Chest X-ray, AP view. Patient: 21 years old, sex M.
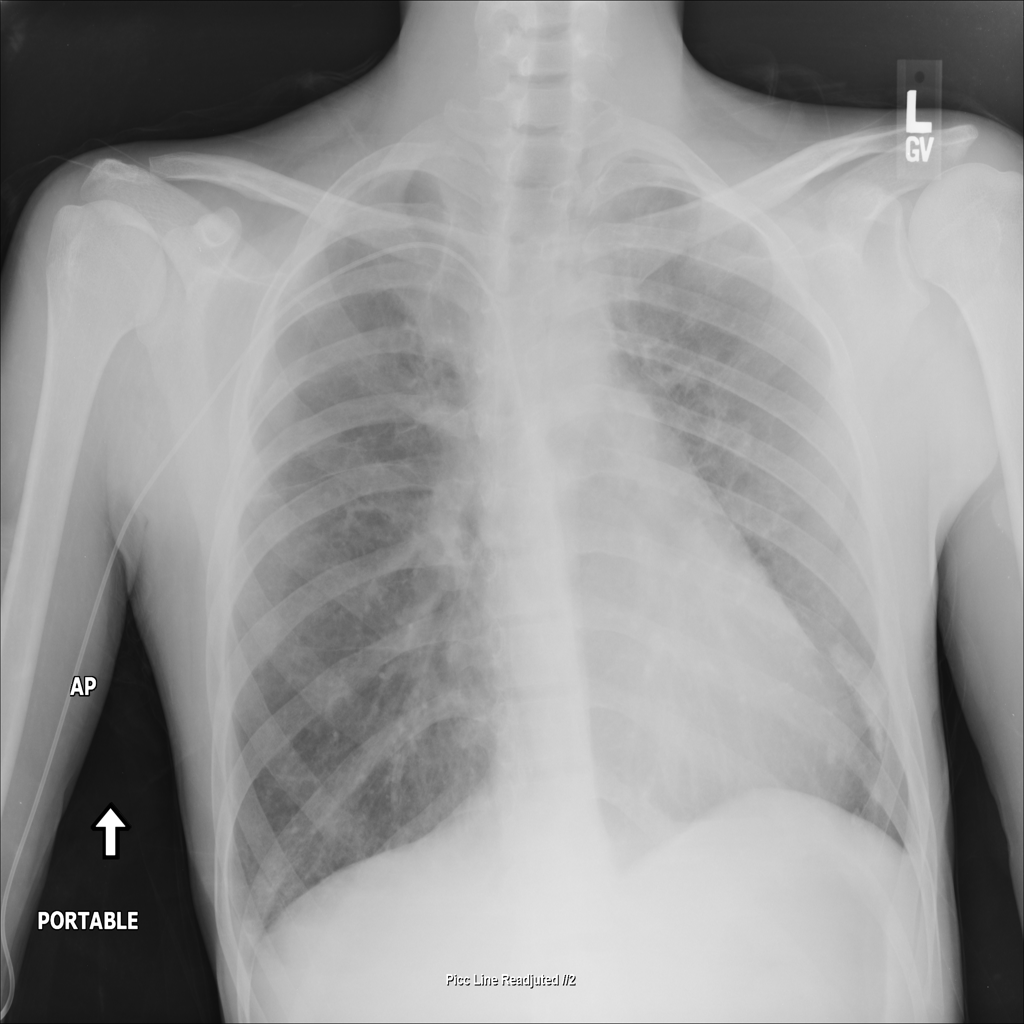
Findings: No Finding